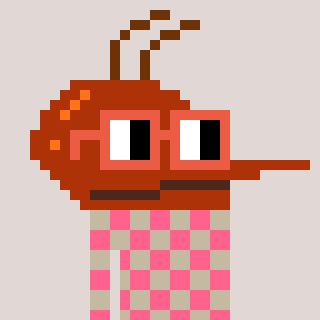
a pixel art character with square orange glasses, a mosquito-shaped head and a bege-colored body on a warm background